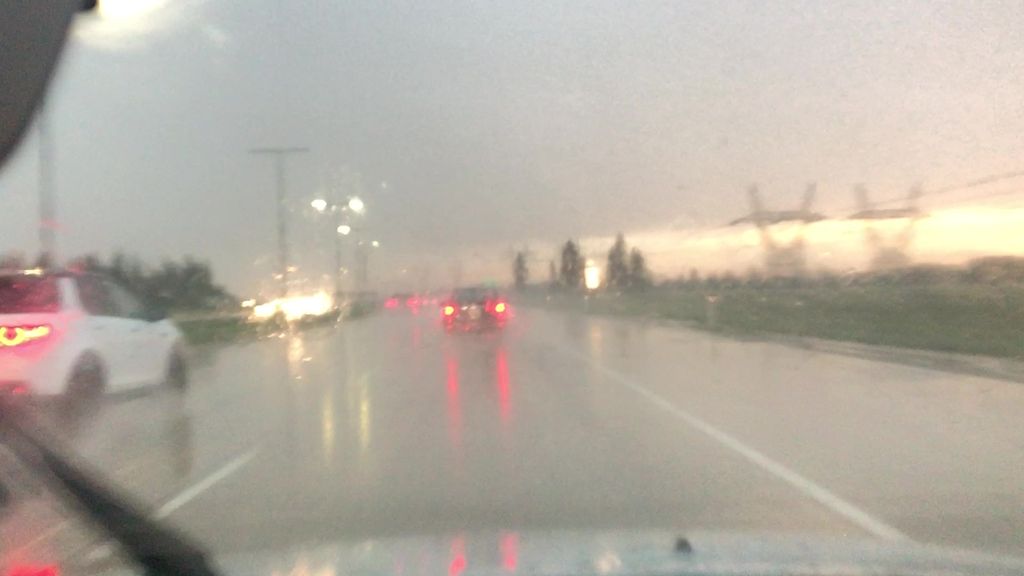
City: edmonton